Question: Bear with me as I am coming from a traditional web development background, using ASP.Net, and even server side MVC. I am attempting to build a highly interactive single-page application using Backbone.js to help organize my javascript code and build the UI.
I am having trouble with some concepts, or approaches to building the components of my UI, and deciding how to handle certain aspects. I am going to use this oversimplified screen shot as a basis for my questions and discussion.

Let's use a "TO-DO" application as an example (of course.) The UI is pretty simple. I have the following "components"...
- - - - -
- - - -
There are several models that I identified that are "data" related. These were easy to identify.
- - - - - -
This is where I am having trouble. I want to show which items in my menus (on the left side) are currently selected. I can certainly listen for events and add a "selected" class to items as they are selected, but I also have rules, like "only one list can be selected at a time", but "any number of tags" can be selected at a time. Also, because the To-Do List menu and the tags menu are dynamic, they already are associated with a ToDoListCollection and TagCollection models already. They are rendered according to the state of these "data models".
So, how do I handle the management of this UI state for all these different views using Backbone? I appreciate any ideas or suggestions.
Thanks!
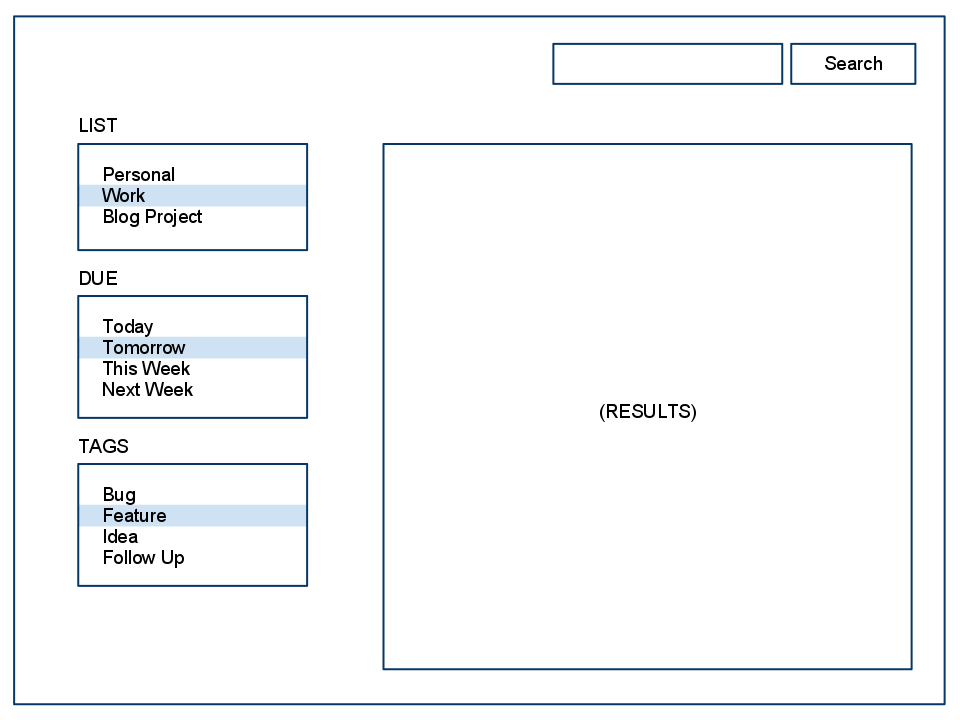
Answer: I had exactly the question you did, and I'll let you know the secret: cheat.
What you have here is two different application layers, and some confusion about them. The first layer is the relationship between to-do objects in your system. These, you store in a traditional object relational model, and you create/retrieve/update/delete them as you would any other RESTful application.
The second layer is the relationship between your display of these objects, and the objects themselves. There's some state there you want to preserve. Here's the important insight: as long as every object GET, PUT, or POSTED to the system has a unique ID, the second layer can be completely independent of the first.
The first layer is a RESTful API to "a to-do manager." The second is something unique to this presentation. It's relationship to data in the first is tenuous. So here's what I did: I encoded that presentation layer state into a JSON object and wrote it to an 8-bit clean text field in the user's profile. Every time the user changes state, I do that.
When the app loads, it loads the bulk of the data from the REST API and the presentation layer information, discards any in the presentation layer that doesn't make sense, and then starts Backbone.History and initializes the presentation. And the server doesn't need to know details at all about how the client works. As long as the client speaks your RESTful lingo, it can save "miscellaneous things this particular client cares about" to that text field without affecting your objects or their relationship.